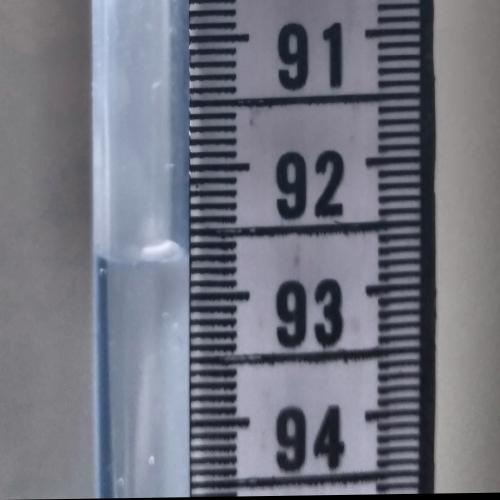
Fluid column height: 92.7 cm